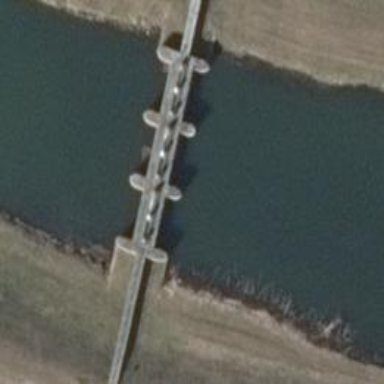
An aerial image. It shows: Weir in waterway.